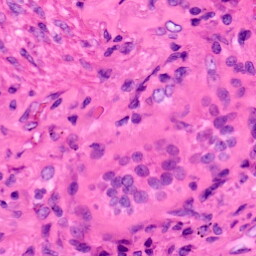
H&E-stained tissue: Lung